Question: I have this following table:

This is basically loaded using 'foreach' in '.cshtml' with '<tr><td>' append. When I click on a folder, it should get me the contents and reload the table with new contents. I use '.ajax' to get the contents, and use 'window.location.href' to reload the page. However it takes really lot of time to reload the page using 'location.href'. Also the performance of page is poor, since it again calls the server side code on 'location.href'. What do you suggest for such a situation?
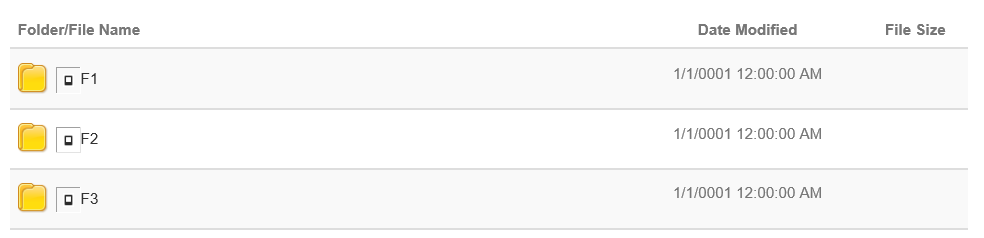
Answer: You said something about .cshtml so i will try to explain you how i do this in asp.net mvc.
You said you're using an ajax call. That's ok.
Please create a partial view (<URL>
'''
public JsonResult RenderFilesView(int renderMyFolderId){
var folderModelWithFiles = this._repository.GetFolderAndFilesModel(renderMyFolderId);
var filesViewHtml = this.RenderRazorViewToString("_FilesView", folderModelWithFiles);
return Json(new { FilesViewHtml = filesViewHtml });
}
'''
RenderPartialViewToString here: <URL>
And you will receive in your success function of ajax call the FilesViewHtml.
'''
$.ajax( url: 'godKnows/RenderFilesView',
success: function(response){
// access response.FilesViewHtml
// And you can do something like:
$('#container').html(response.FilesViewHtml);
});
'''
And no need to reload the page or god knows what.